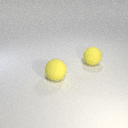
large yellow rubber sphere to the right of large yellow rubber sphere